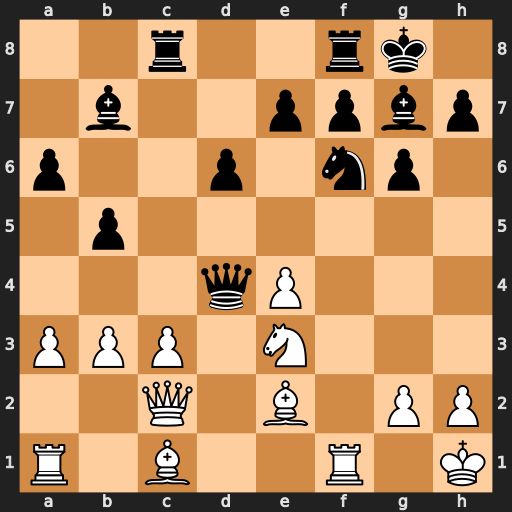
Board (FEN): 2r2rk1/1b2ppbp/p2p1np1/1p6/3qP3/PPP1N3/2Q1B1PP/R1B2R1K
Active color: w
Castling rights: -
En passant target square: -
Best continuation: cxd4 Rxc2 Nxc2